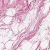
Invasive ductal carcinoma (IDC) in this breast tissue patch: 0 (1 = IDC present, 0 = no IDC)